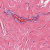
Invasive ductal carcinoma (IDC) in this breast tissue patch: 0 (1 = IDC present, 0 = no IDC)